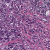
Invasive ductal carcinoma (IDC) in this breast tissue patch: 1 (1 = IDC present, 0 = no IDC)